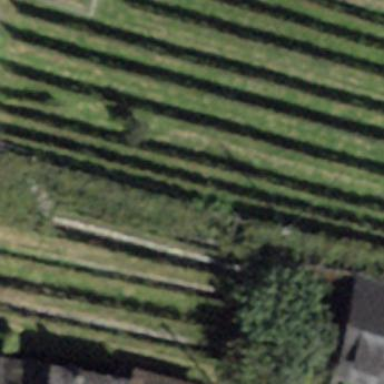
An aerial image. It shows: Beautiful vineyard in the countryside.